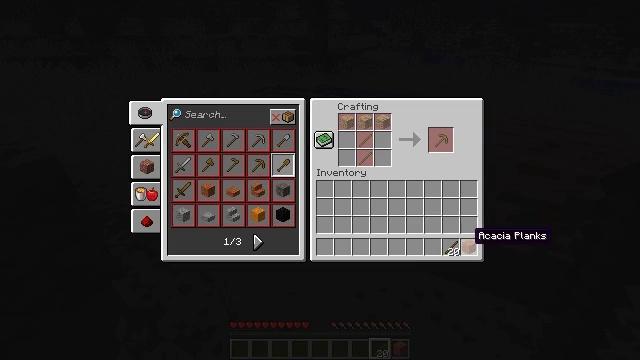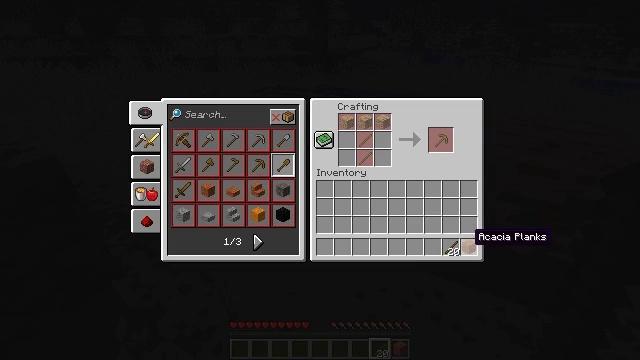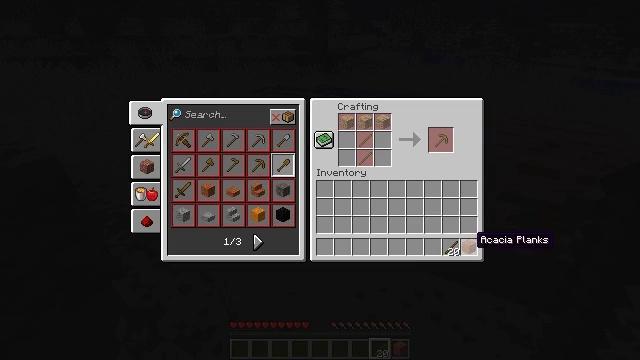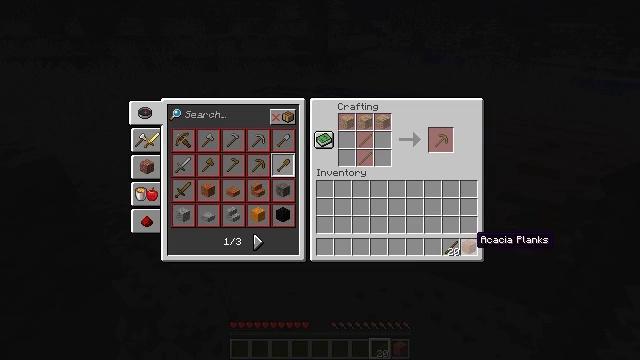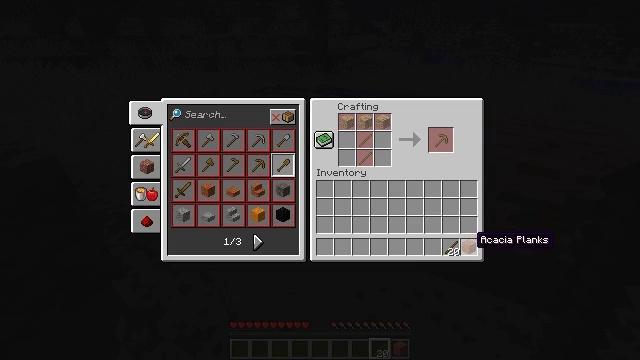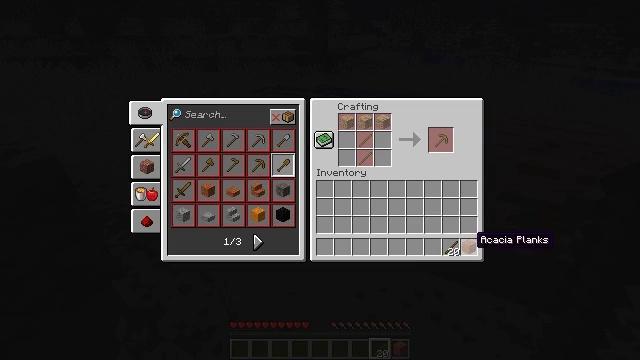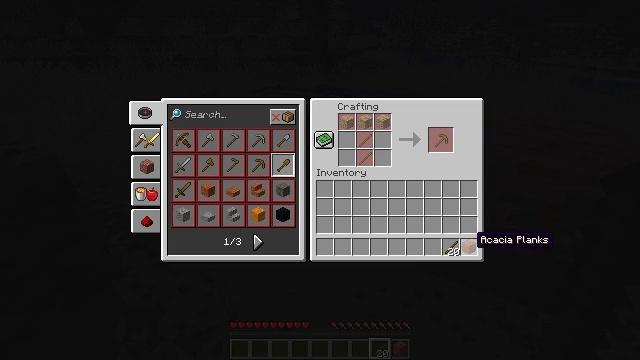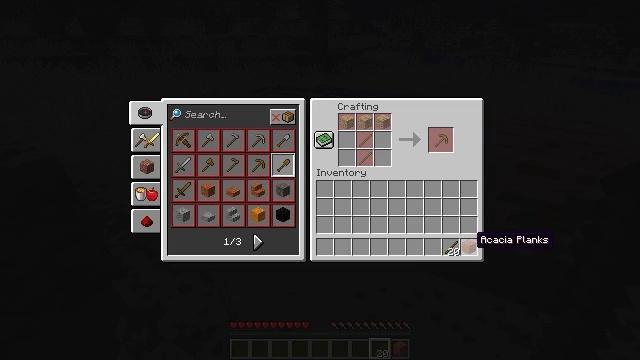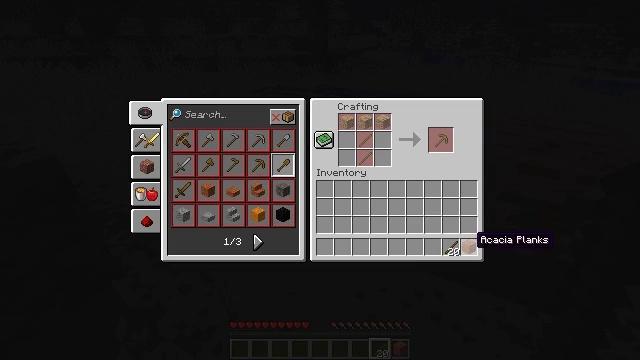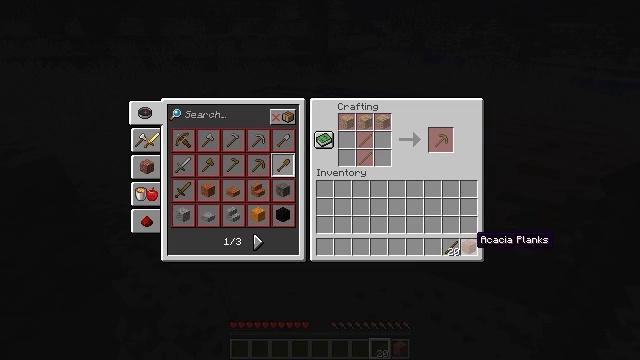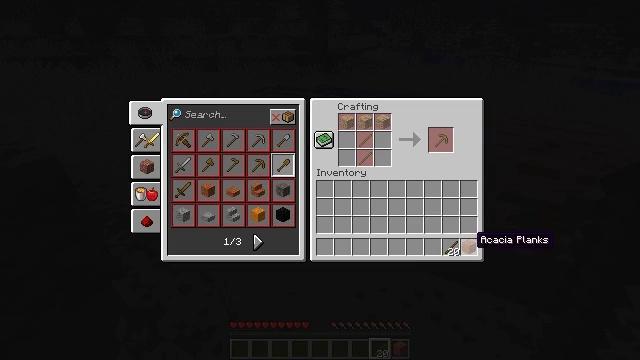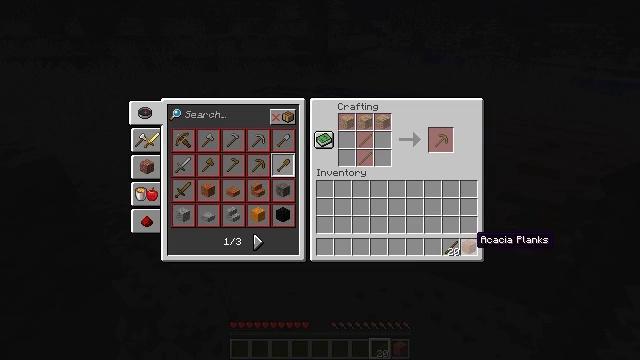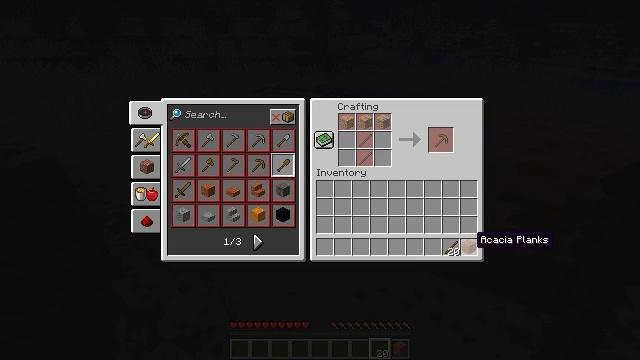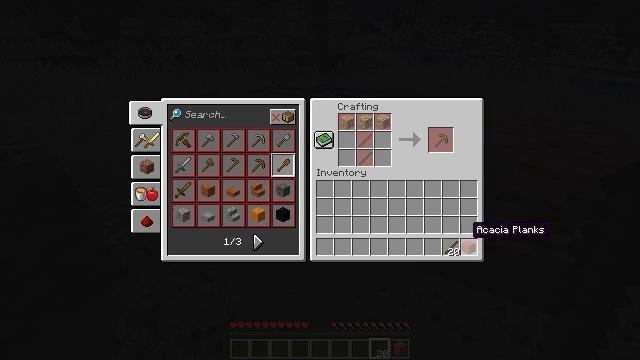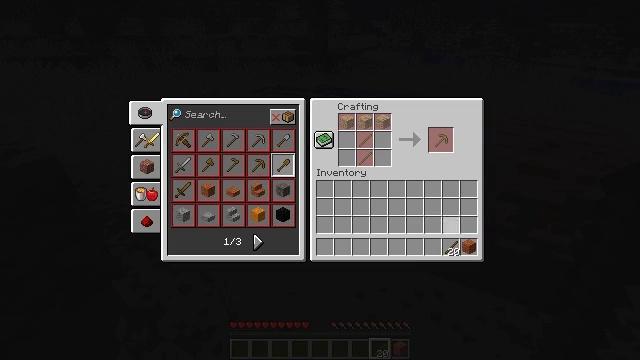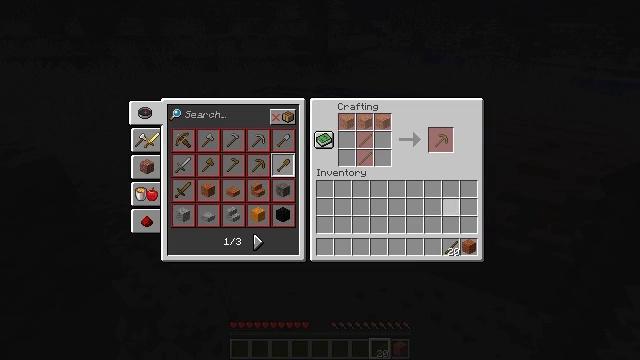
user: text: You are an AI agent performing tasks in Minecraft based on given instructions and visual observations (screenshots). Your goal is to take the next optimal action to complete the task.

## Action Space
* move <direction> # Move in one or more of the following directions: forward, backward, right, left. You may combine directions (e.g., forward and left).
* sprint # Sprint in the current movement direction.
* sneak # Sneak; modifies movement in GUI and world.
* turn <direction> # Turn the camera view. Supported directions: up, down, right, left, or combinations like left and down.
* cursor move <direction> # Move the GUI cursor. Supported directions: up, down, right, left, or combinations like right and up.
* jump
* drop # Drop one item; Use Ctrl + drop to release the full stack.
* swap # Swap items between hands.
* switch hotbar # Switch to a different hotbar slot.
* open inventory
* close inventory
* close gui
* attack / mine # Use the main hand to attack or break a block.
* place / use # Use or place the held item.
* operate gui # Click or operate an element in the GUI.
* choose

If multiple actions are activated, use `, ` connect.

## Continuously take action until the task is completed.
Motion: motion action
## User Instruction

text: Collect acacia planks from a structure.
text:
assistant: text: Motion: no_op
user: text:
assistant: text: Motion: no_op
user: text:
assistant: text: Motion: no_op
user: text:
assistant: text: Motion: no_op
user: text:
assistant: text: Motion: no_op
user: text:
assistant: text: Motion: no_op
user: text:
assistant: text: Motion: no_op
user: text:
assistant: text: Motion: no_op
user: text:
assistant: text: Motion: no_op
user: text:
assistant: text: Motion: no_op
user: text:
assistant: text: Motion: no_op
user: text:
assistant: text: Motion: no_op
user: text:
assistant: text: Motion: no_op
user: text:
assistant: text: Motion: no_op
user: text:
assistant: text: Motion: no_op
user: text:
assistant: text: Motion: no_op
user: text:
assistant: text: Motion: no_op
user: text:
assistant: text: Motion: no_op
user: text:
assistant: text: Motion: no_op
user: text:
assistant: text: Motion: no_op
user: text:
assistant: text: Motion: cursor move up
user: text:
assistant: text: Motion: cursor move left and up
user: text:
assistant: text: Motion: cursor move up
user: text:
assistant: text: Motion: cursor move up
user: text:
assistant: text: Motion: cursor move up
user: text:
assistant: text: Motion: cursor move up
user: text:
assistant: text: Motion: cursor move up
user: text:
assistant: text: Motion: no_op
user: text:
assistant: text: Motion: no_op
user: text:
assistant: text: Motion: no_op